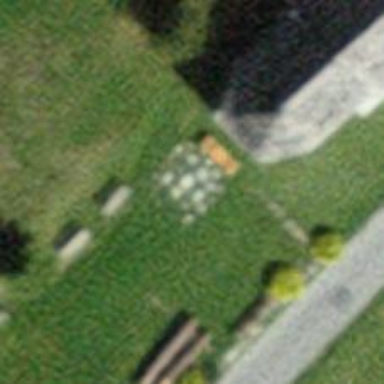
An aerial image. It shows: Bench.